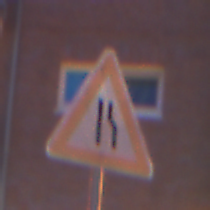
Verkehrszeichen: EinseitigVerengteFahrbahnRechts
Umgebung: Outdoor, Urban
Tageszeit: Night
Wetter: PartlyCloudy
Licht: Artificial
Jahreszeit: NotSpecified
Kontrast: HighContrast